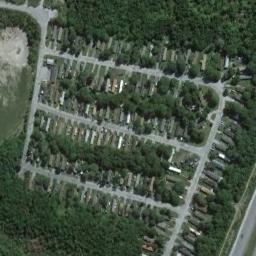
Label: mobile_home_park